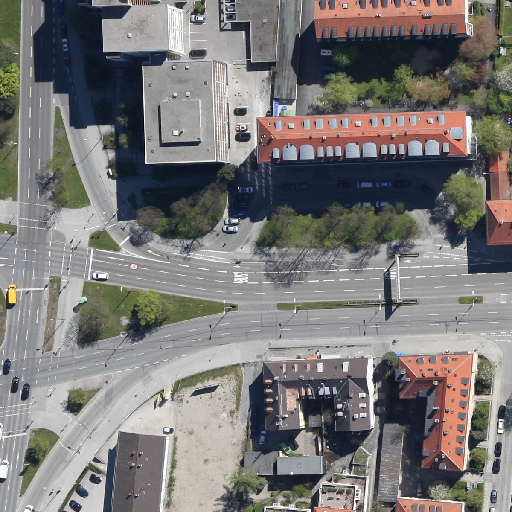
Referring expression: car driving on the road